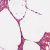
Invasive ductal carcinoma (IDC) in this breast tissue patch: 0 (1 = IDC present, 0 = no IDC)